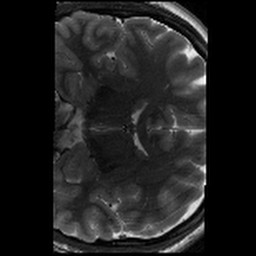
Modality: T2w
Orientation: coronal
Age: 24
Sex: male
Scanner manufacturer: siemens
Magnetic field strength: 3 T
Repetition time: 8.02 s
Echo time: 0.08 s